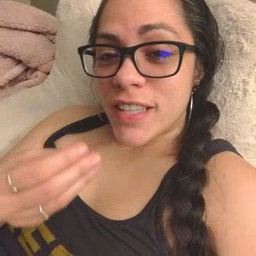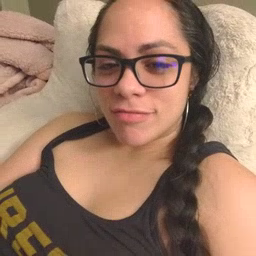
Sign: story